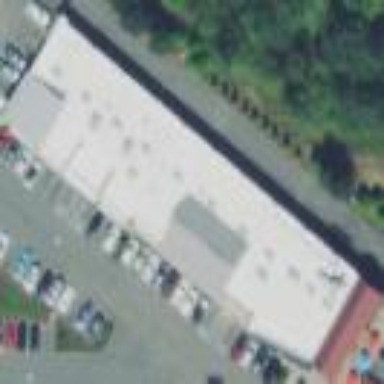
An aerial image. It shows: Retail building.